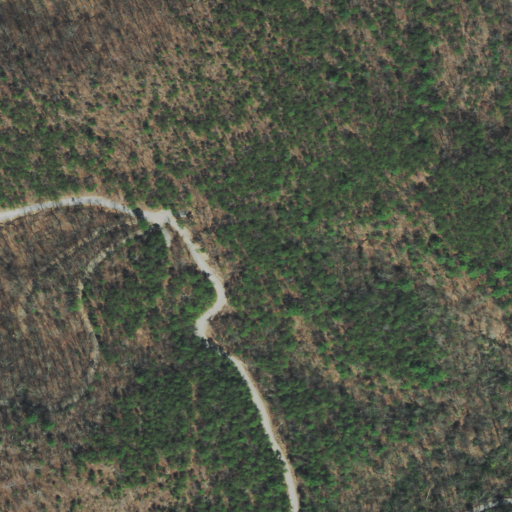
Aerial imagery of gap in Tennessee named Basin Gap containing mixed forest, evergreen forest, deciduous forest, and open development